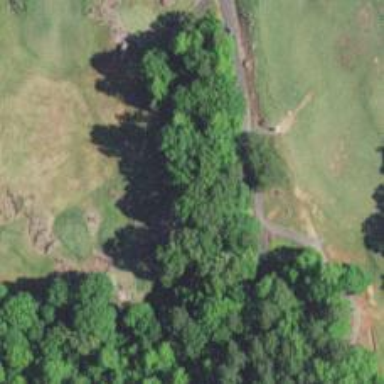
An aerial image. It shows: Path for both road and golf.